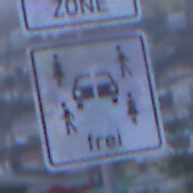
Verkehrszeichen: CarsharingfahrzeugeFrei
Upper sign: BeginnEingeschraenktesHalteverbotZone
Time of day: SunriseSunset
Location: Outdoor (Urban)
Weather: Overcast
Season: NotSpecified
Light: Natural